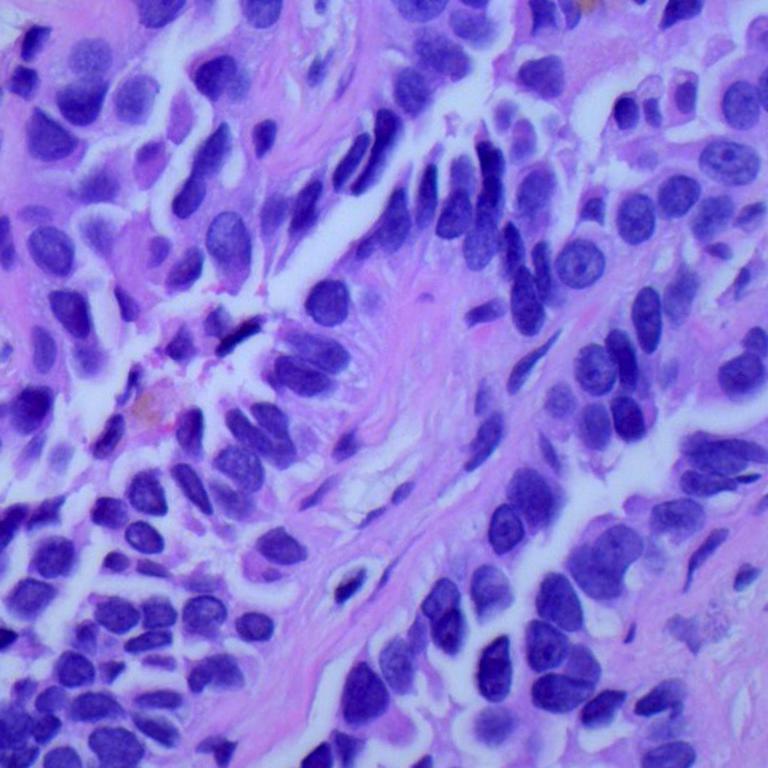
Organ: lung
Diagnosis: adenocarcinomas